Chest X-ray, AP view. Patient: 65 years old, sex M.
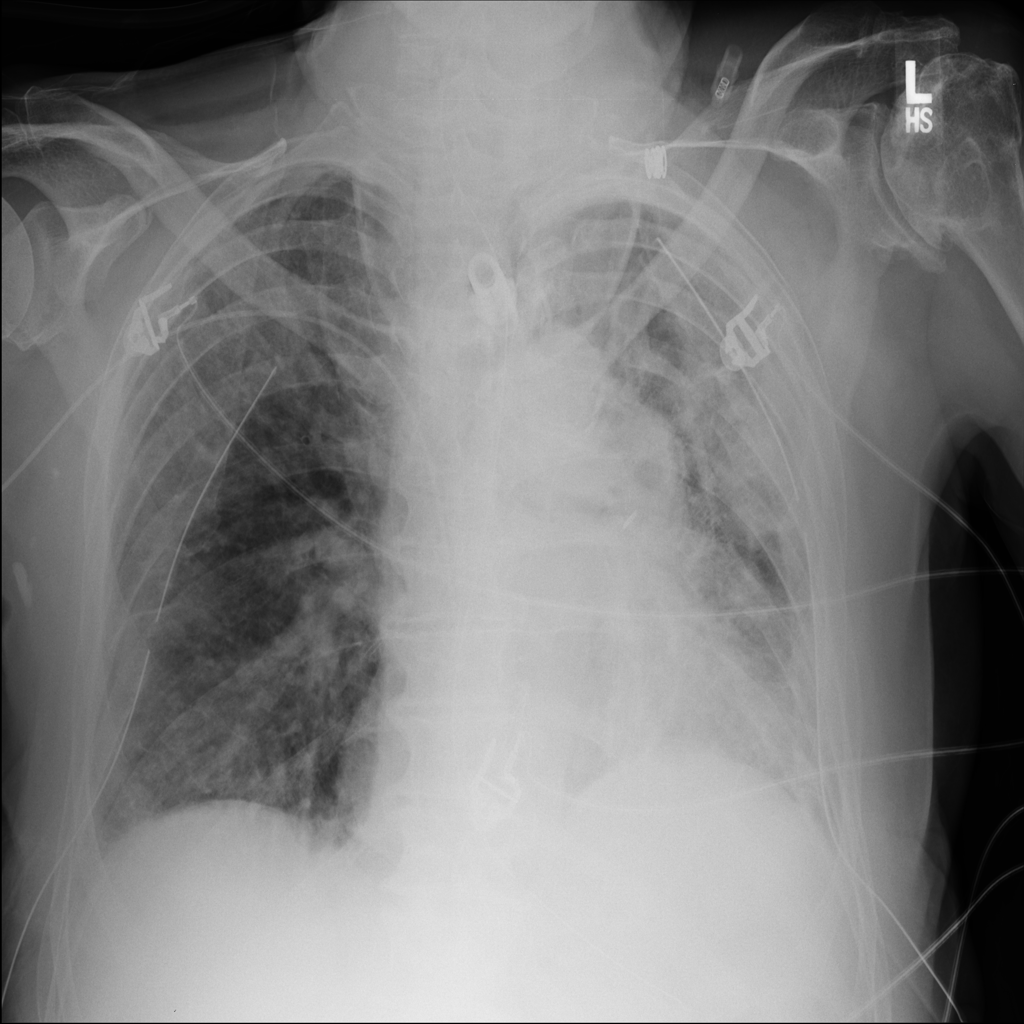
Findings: Infiltration